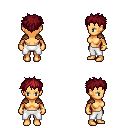
a pixel art fantasy rpg character, female body template, human, tanned skin, leather shoulder armor, white pants, brunette bedhead hairstyle, bracelets, four views (front, back, left, right), 2x2 character sprite sheet, small pixel art, hard edges, no anti-aliasing